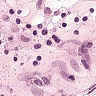
Metastatic tissue present: no